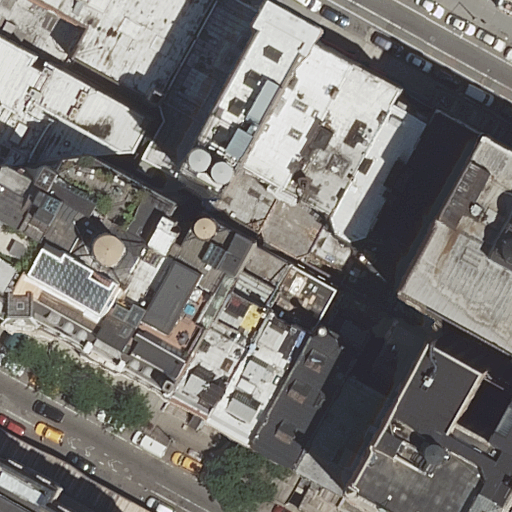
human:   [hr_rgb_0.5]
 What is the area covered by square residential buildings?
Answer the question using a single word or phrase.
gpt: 0m2

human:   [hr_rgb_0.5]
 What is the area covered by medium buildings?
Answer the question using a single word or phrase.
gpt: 4302m2

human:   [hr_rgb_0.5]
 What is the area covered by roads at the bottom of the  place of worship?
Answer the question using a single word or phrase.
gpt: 0m2

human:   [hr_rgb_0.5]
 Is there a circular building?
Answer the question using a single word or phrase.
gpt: no

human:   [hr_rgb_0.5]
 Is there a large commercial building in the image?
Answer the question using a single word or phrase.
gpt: no

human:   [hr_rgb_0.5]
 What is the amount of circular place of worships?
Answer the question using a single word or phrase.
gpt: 0

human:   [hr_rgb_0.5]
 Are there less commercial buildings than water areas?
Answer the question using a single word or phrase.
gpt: no

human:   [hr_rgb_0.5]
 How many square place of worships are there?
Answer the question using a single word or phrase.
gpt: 0

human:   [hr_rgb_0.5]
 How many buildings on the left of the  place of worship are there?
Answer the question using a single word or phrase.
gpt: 14

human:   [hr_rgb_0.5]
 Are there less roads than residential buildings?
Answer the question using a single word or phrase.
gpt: yes

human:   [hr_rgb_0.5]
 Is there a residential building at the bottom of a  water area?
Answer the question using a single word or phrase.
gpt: no

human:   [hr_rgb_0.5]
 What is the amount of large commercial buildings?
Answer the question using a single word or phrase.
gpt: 0

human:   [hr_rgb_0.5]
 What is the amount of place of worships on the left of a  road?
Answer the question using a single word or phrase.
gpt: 0

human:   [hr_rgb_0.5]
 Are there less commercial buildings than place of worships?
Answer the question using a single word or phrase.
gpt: yes

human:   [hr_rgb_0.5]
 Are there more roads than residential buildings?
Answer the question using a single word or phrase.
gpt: no

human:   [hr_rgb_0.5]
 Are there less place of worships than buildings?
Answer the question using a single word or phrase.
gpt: yes

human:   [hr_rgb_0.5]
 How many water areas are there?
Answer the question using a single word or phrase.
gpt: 0

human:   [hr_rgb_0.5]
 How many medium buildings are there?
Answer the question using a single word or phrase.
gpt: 12

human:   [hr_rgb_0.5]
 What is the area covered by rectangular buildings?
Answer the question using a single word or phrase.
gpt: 4919m2

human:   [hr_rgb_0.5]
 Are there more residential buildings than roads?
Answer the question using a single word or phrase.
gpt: yes

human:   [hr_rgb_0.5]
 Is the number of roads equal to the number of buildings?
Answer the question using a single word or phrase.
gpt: no

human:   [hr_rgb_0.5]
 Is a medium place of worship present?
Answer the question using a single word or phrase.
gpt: no

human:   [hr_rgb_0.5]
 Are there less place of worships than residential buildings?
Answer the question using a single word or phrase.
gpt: yes

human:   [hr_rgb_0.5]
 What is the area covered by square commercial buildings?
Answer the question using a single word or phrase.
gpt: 0m2

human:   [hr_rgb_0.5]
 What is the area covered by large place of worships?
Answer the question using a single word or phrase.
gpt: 0m2

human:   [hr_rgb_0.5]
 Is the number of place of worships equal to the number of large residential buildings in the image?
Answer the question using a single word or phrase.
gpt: yes

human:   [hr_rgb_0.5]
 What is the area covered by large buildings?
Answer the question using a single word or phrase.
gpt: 1590m2

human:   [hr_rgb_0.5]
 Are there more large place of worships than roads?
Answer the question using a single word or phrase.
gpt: no

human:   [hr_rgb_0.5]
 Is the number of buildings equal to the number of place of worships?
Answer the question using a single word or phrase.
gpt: no

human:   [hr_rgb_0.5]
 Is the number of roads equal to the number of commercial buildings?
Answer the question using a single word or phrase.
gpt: no

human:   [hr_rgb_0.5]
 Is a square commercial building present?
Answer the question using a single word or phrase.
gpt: no

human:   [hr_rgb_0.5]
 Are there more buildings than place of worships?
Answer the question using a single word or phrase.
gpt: yes

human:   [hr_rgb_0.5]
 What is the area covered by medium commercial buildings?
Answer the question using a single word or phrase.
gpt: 0m2

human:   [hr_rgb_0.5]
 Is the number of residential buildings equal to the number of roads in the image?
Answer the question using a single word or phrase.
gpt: no

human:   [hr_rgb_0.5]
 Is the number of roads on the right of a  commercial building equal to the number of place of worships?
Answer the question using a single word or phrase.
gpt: no

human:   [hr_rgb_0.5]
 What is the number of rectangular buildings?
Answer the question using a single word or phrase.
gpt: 13